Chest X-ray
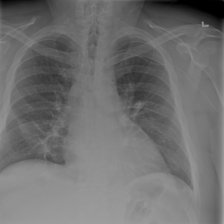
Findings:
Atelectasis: negative
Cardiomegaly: positive
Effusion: positive
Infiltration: negative
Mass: negative
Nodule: negative
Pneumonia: negative
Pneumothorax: negative
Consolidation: negative
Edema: negative
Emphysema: negative
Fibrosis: negative
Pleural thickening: negative
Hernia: negative